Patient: sex F, age 63
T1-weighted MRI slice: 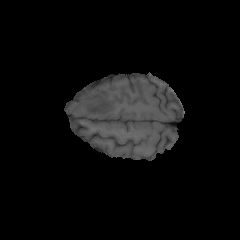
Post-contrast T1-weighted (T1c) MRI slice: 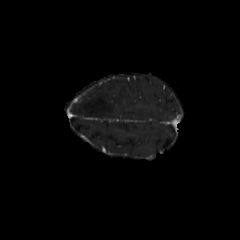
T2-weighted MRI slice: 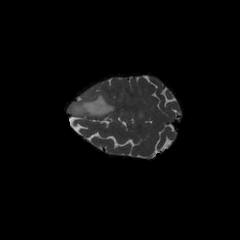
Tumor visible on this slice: yes
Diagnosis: Glioblastoma, IDH-wildtype
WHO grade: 4